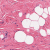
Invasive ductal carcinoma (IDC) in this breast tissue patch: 0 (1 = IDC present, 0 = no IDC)